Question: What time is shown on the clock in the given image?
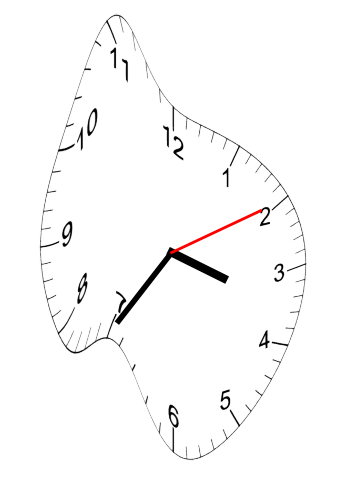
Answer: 03:35:10